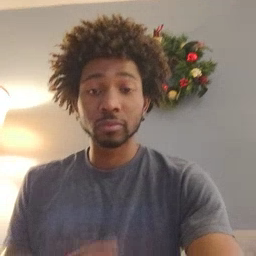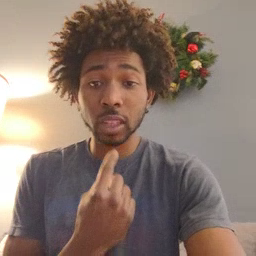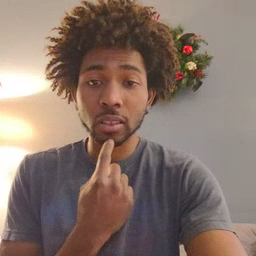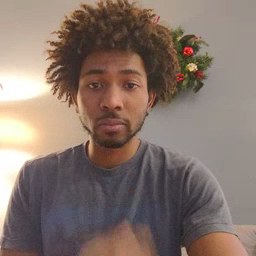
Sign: say